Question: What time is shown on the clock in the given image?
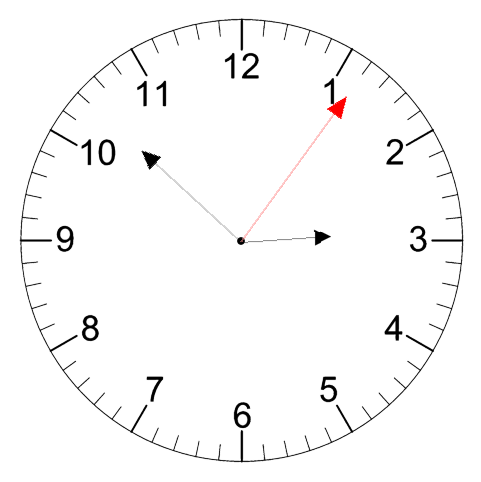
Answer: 02:52:06